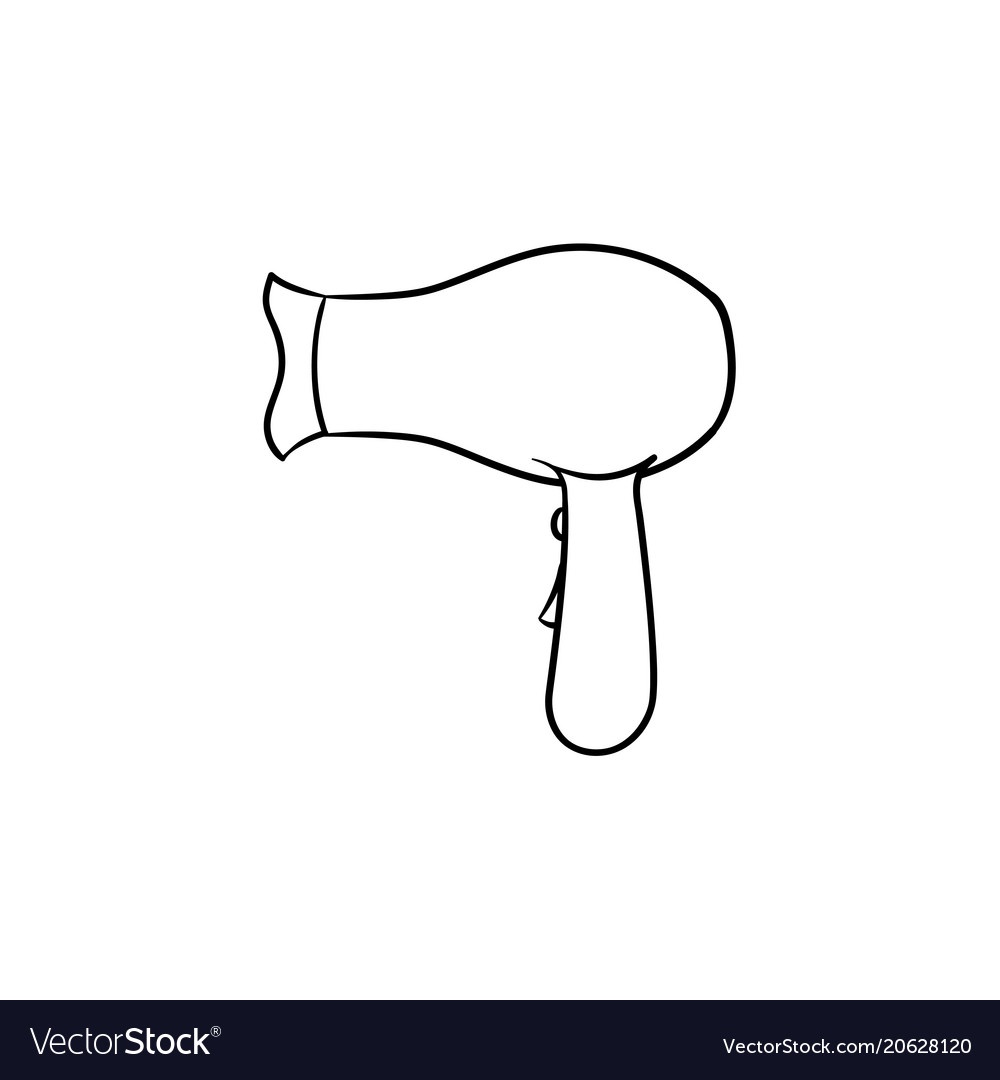
Label: hand blower, blow dryer, blow drier, hair dryer, hair drier